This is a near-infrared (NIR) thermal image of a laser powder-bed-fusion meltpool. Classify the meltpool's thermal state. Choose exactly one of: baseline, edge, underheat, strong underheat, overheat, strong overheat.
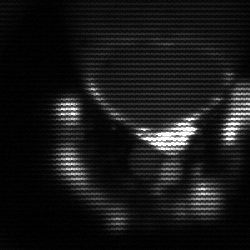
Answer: edge